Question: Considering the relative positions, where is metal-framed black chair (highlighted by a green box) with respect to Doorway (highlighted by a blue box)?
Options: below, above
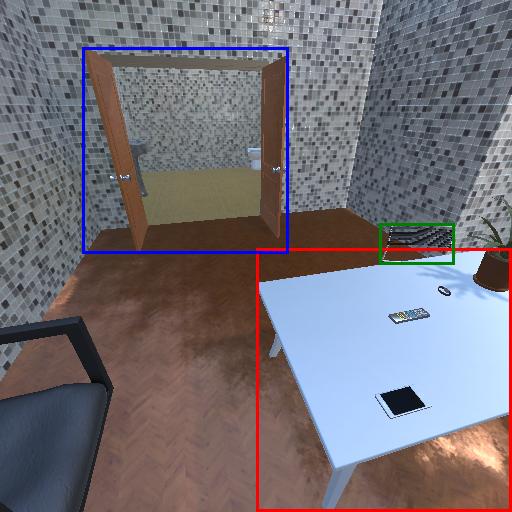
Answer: below